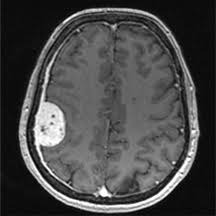
Label: meningioma